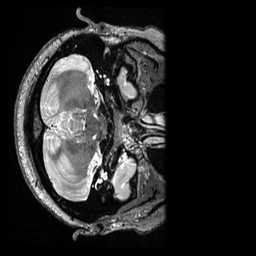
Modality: T2w
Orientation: axial
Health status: healthy
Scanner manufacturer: siemens
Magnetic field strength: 3 T
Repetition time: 3.2 s
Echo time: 0.565 s